Question: Ok, so I'm facing the same problem like 100 of others, I tried some solutions from here, but not a single one worked, that's why opening my own topic.
I'm creating a bootstrap WordPress theme. Navigation works fine, but when I resize my window under 800 pixel, a horizontal bar appears [screenshot attached]. how do I fix it?

my code from header:
'''
<div id="navigation">
<nav class="navbar navbar-custom" role="navigation">
<div class="container">
<div class="row">
<div class="col-sm-2">
<div class="site-logo">
<a href="index.html" class="brand">Augusta</a>
</div>
</div>
<div class="col-sm-10">
<!-- Brand and toggle get grouped for better mobile display -->
<div class="navbar-header">
<button type="button" class="navbar-toggle" data-toggle="collapse" data-target="#menu">
<i class="fa fa-bars"></i>
</button>
</div>
<!-- Collect the nav links, forms, and other content for toggling -->
<div class="collapse navbar-collapse" id="menu">
<?php wp_nav_menu( array(
'theme_location' => 'secondary',
'menu_class' => 'nav navbar-nav navbar-right',
'fallback_cb' => 'false'
)); ?>
</div>
<!-- /.Navbar-collapse -->
</div>
</div> <!--bootstrap row end-->
</div> <!--bootstrap container end-->
</nav>
</div>
'''
& My css for this:
'''
.navbar-custom {
background-color: #252222;
border-color: #252222;
}
.navbar-custom a.brand{
color: #fff;
font: 42px "bebas_neueregular";
}
.navbar {
height: 100px;
margin-bottom: 0;
border-radius: 0 !important;
}
.navbar-custom .navbar-nav {
margin-top: 25px;
}
.navbar-custom .navbar-nav > li {
padding-left: 20px;
}
/* link */
.navbar-custom .navbar-nav > li > a {
font: 20px "bebas_neueregular";
color: #fff;
transition: all 0.5s ease-in;
}
.navbar-custom .navbar-nav > li > a:hover,
.navbar-custom .navbar-nav > li > a:focus {
color: #65ba99;
background: transparent;
}
/* mobile version */
.navbar-custom .navbar-toggle {
border-color: #fff;
margin-top: -70px;
}
.navbar-custom .navbar-toggle:hover,
.navbar-custom .navbar-toggle:focus {
background-color: #65ba99;
border-color: #87f5ca;
}
.navbar-custom .navbar-toggle .fa {
color: #fff;
}
.navbar-custom .navbar-toggle:hover .fa,
.navbar-custom .navbar-toggle:focus .fa{
color: #fff;
}
.navbar-collapse{overflow-x:hidden;}
@media (max-width: 767px) {
.navbar-custom {
height: auto;
}
.navbar-header {
margin-top: 20px;
}
}
'''
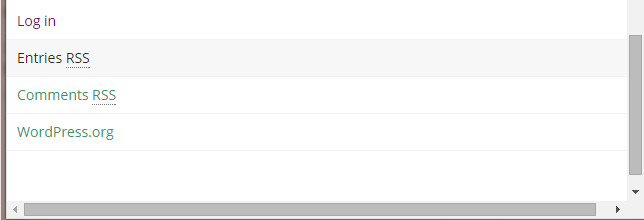
Answer: Scrollbar is coming due to the below css code:
'''
.navbar-custom .navbar-nav > li {
padding-left: 20px;
}
Please try this:
.navbar-custom .navbar-nav > li {
padding-left: 0px;
}
'''